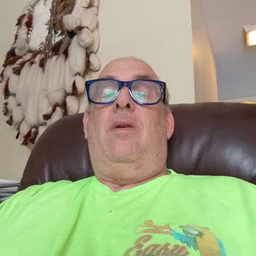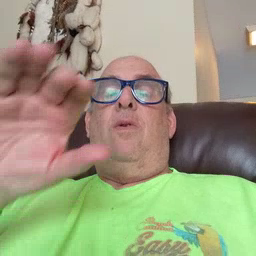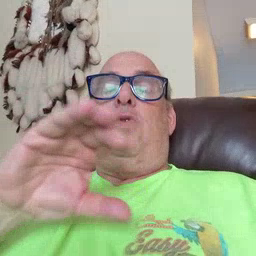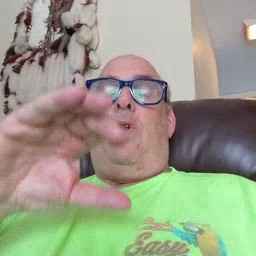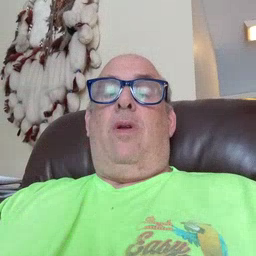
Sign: chocolate